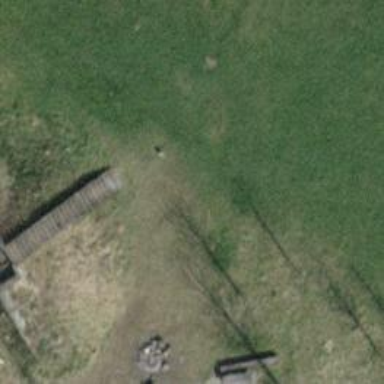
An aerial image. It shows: Grassy path.